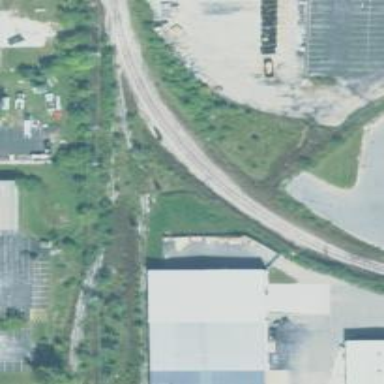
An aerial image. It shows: Disused railway spur.